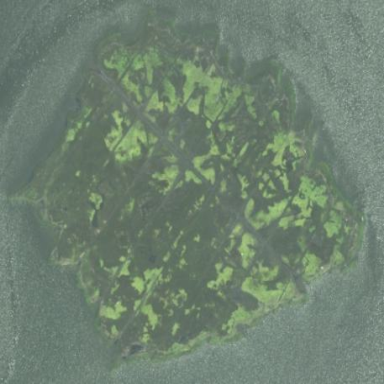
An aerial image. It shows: Islet located along the natural coastline.